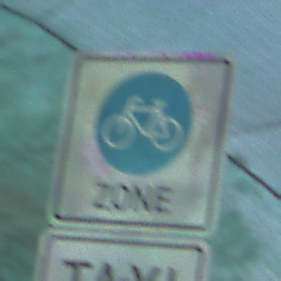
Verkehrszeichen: BeginnFahrradzone
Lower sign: BesondereFahrzeugeUndTransportgueter1
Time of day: MorningAfternoon
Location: Roofed (Special)
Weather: PartlyCloudy
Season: NotSpecified
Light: Natural